【题型】选择题　【知识点】平面几何　【难度】easy
如图, $\odot O$ 的直径 $AB$ 垂直于弦 $CD$, 垂足为 $E$, $\angle A = 15^\circ$, 半径为 $2$, 则弦 $CD$ 的长为( )

A. 2
B. $-1$
C. $\sqrt{2}$
D. 4
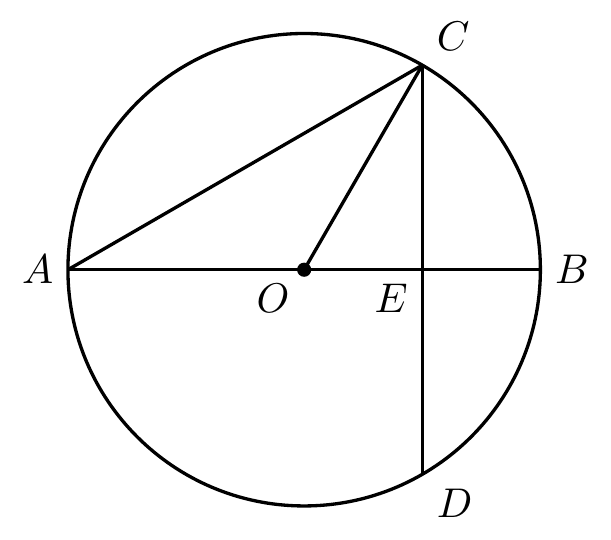
【解答】
解：
$\because \angle A = 15^\circ$,

$\therefore \angle COE = 30^\circ$,

$\because \odot O$ 的直径 $AB$ 垂直于弦 $CD$, 半径为 $2$,

$\therefore CE = \frac{1}{2} OC = 1$,

$\because CE = \frac{1}{2} CD$,

$\therefore CD = 2$,

故选：A．